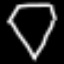
Label: diamond